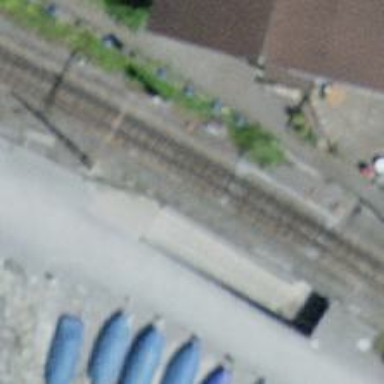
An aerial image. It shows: Railway switch.